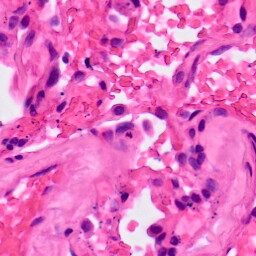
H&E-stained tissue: Lung